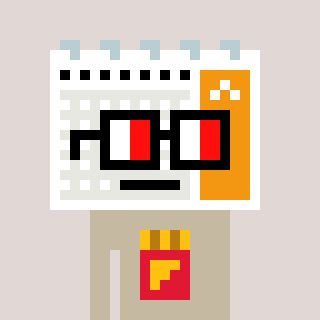
a pixel art character with square glasses with black frames and red eyes, a calendar-shaped head and a bege-colored body on a warm background